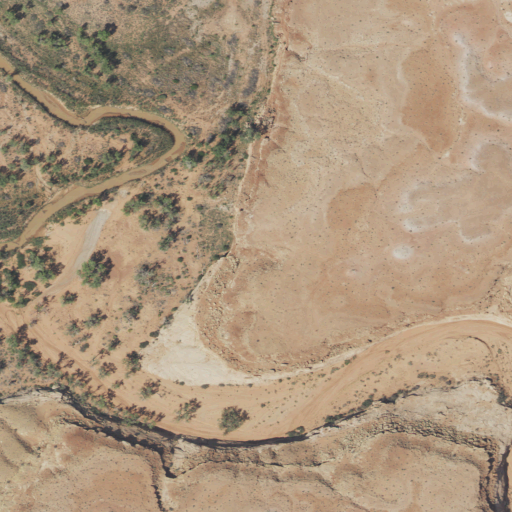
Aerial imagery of valley in Utah named Moonshine Wash containing shrub, woody wetlands, grassland, barren land, and herbaceous wetlands